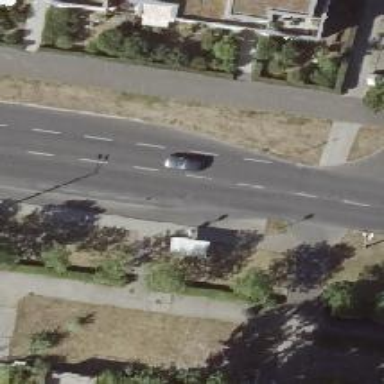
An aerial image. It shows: Tertiary road with asphalt surface. It has separate sidewalks on both sides and cycle track on the right. Lane markings are present on the road.